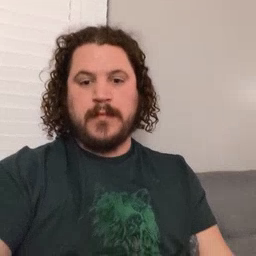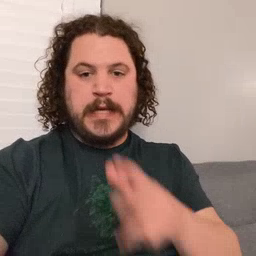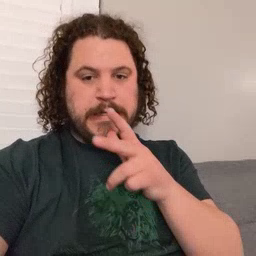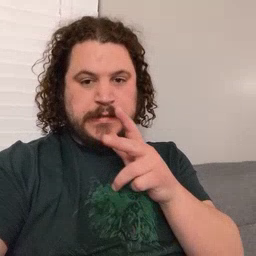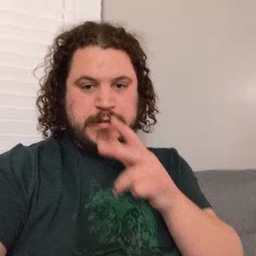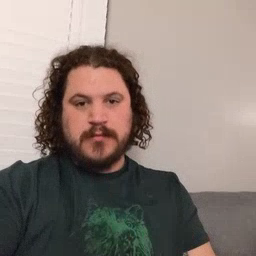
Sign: hen